高三 · 计数
(12 分) 假设每天从甲地去乙地的旅客人数 $X$ 是服从正态分布 $N\left(800,50^{2}\right)$ 的随机变量. 记一天中从甲地去乙地的旅客人数不超过 900 的概率为 ${ }^{p_{0}}$.

(1) 求 ${ }^{p_{0}}$ 的值;

(参考数据: 若 ${ }^{X \sim N\left(\mu, \sigma^{2}\right)}$, 有 $P(\mu-\sigma<X \leq \mu+\sigma)=
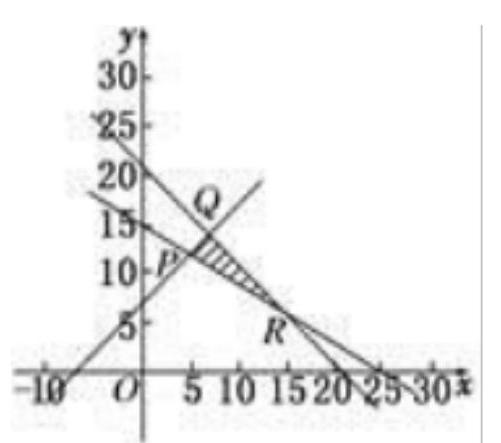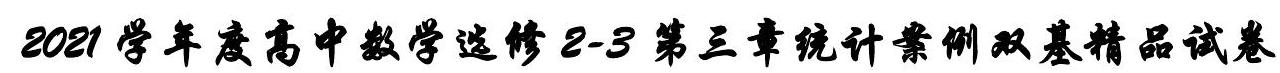
答案: (1) $0 \cdot 9772$; (2) $A$ 型车 5 辆, $B$ 型车 12 辆.
解析: （1）由于随机变量 $X$ 服从正态分布 $N\left(800,50^{2}ight)$,故有 $\mu=800, \sigma=50, P(700<X \leq 900)=0.9544$由正态分布的对称性，可 $p_{0}=P(X \leq 900)=P(X \leq 800)+P(800<X \leq 900)=\frac{1}{2}+\frac{1}{2} P(700<X \leq 900)$$=0.9772$.(2) 设 $A$ 型、 $B$ 型车辆的数量分别为 $x, y$ 辆, 则相应的营运成本为 $1600 x+2400 y$.依题意, $x, y$ 还需满足 $x+y \leq 21, y \leq x+7$,$P(X \leq 36 x+60 y) \geq p_{0}$由 (1) 知, $p_{0}=P(X \leq 900)$, 故 $P(X \leq 36 x+60 y) \geq p_{0}$ 等价于 $36 x+60 y \geq 900$.于是原问题等价于求满足约束条件 $\left\{\begin{array}{l}x+y \leq 21 \ y \leq x+7 \ 36 x+60 y \geq 900 \ x, y \geq 0, x, y \in \mathbf{N}\end{array}ight.$,且使目标函数 $z=1600 x+2400 y$ 达到最小的 $x, y$.作可行域如图所示, 可行域的三个顶点坐标分别为 $P(5,12), Q(7,14), R(15,6)$.由图可知, 当直线 $z=1600 x+2400 y$ 经过可行域的点 $P$ 时, 直线 $z=1600 x+2400 y$ 在 $y$ 轴上截距$\frac{z}{2400}$ 最小, 即 $z$ 取得最小值.故应配备 $A$ 型车 5 辆、 $B$ 型车 12 辆.